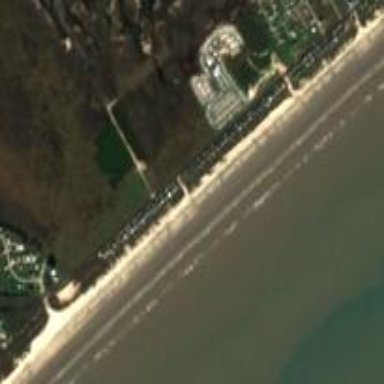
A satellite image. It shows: Scenic beach with natural beauty.